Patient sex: M
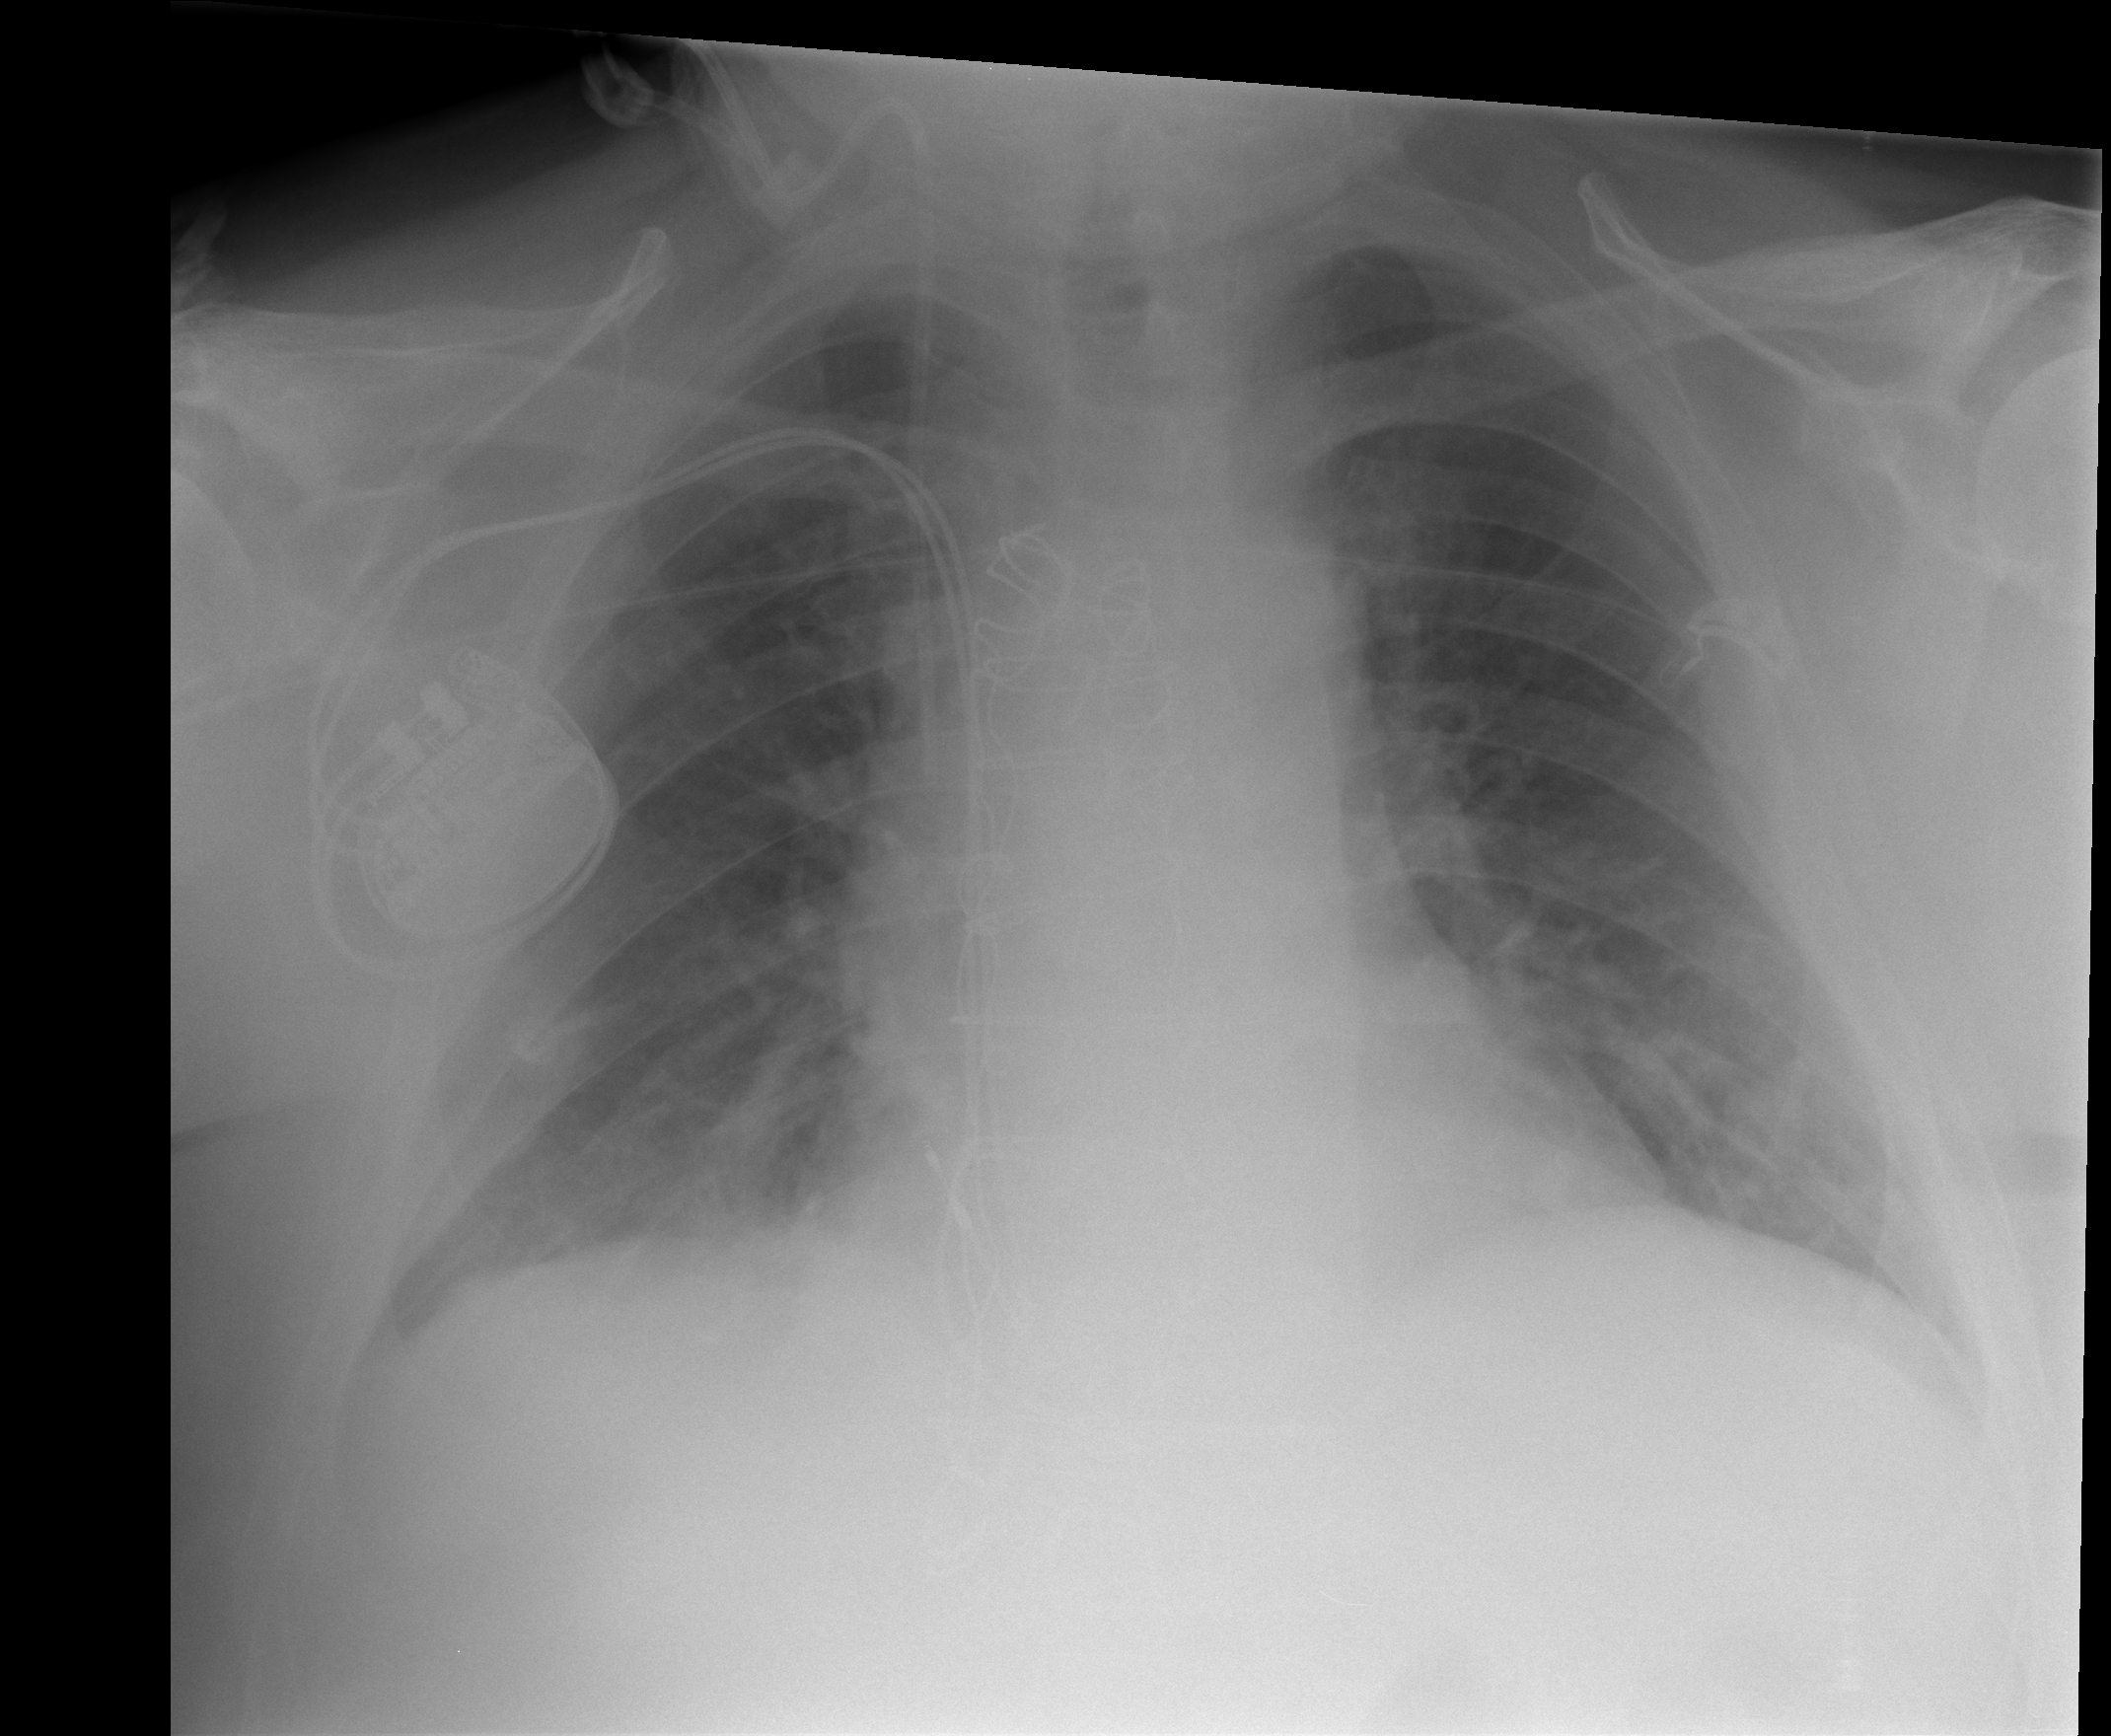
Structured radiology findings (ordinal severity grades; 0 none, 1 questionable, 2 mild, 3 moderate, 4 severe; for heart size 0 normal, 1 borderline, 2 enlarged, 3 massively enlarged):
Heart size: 2
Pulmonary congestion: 0
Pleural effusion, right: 0
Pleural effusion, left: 0
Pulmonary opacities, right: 0
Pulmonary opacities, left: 0
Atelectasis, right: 2
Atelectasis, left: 0